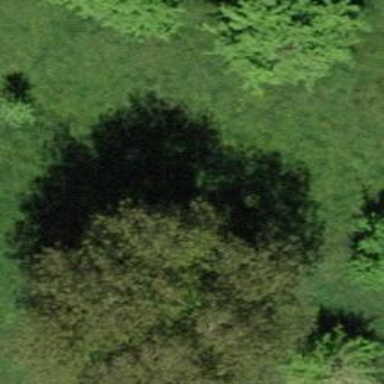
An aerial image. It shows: Broadleaved tree with lush leaves.